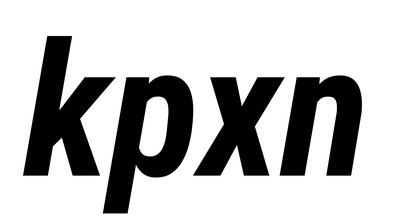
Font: Roboto-Italic_Condensed_Bold_Italic